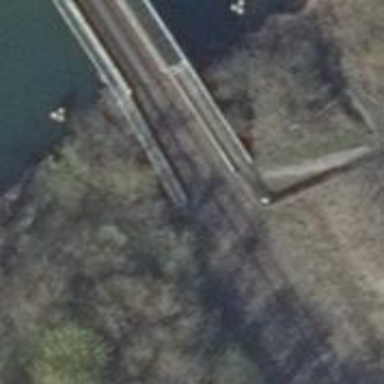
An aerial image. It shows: Footway bridge with metal surface.